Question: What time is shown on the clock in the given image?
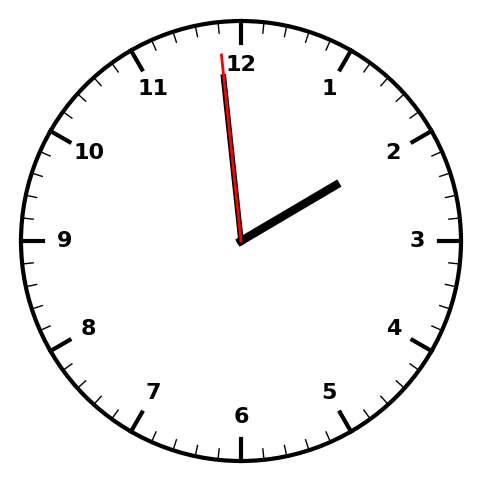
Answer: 01:58:59